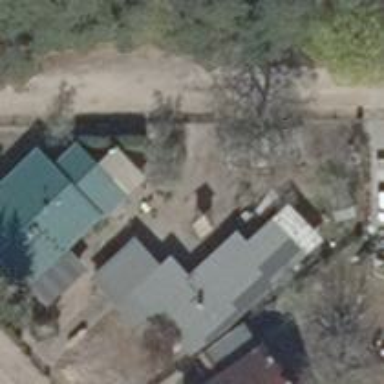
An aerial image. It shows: Shed building.